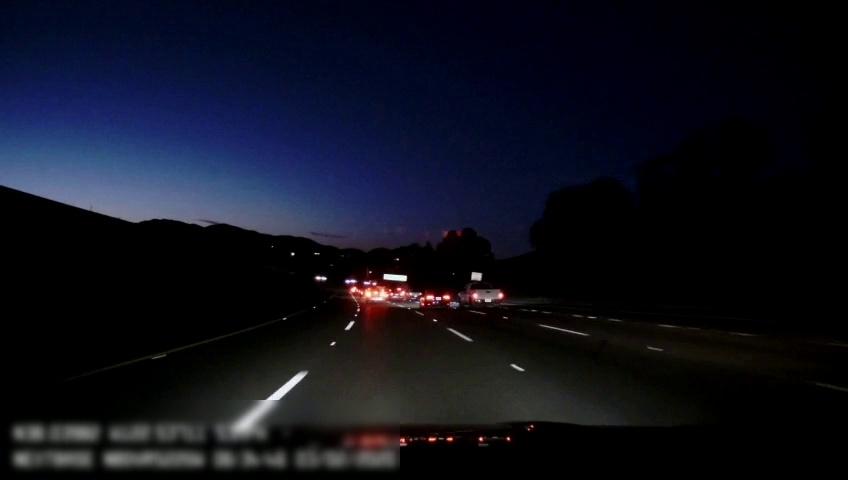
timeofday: Night
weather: Other
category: Drivable Space
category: Vehicles | SUV
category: Vehicles | Car
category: Vehicles | SUV
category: Vehicles | Truck
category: Lanes | Alternate Lane
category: Lanes | Current Lane
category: Lanes | Current Lane
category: Lanes | Alternate Lane
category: Lanes | Alternate Lane
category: Lanes | Alternate Lane